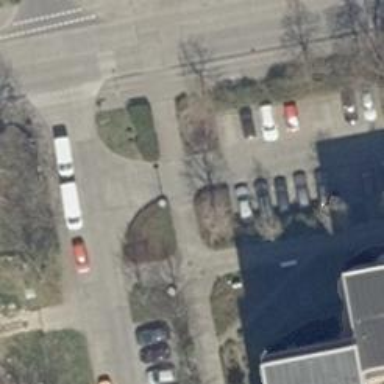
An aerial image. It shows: Concrete sidewalk.